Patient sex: F
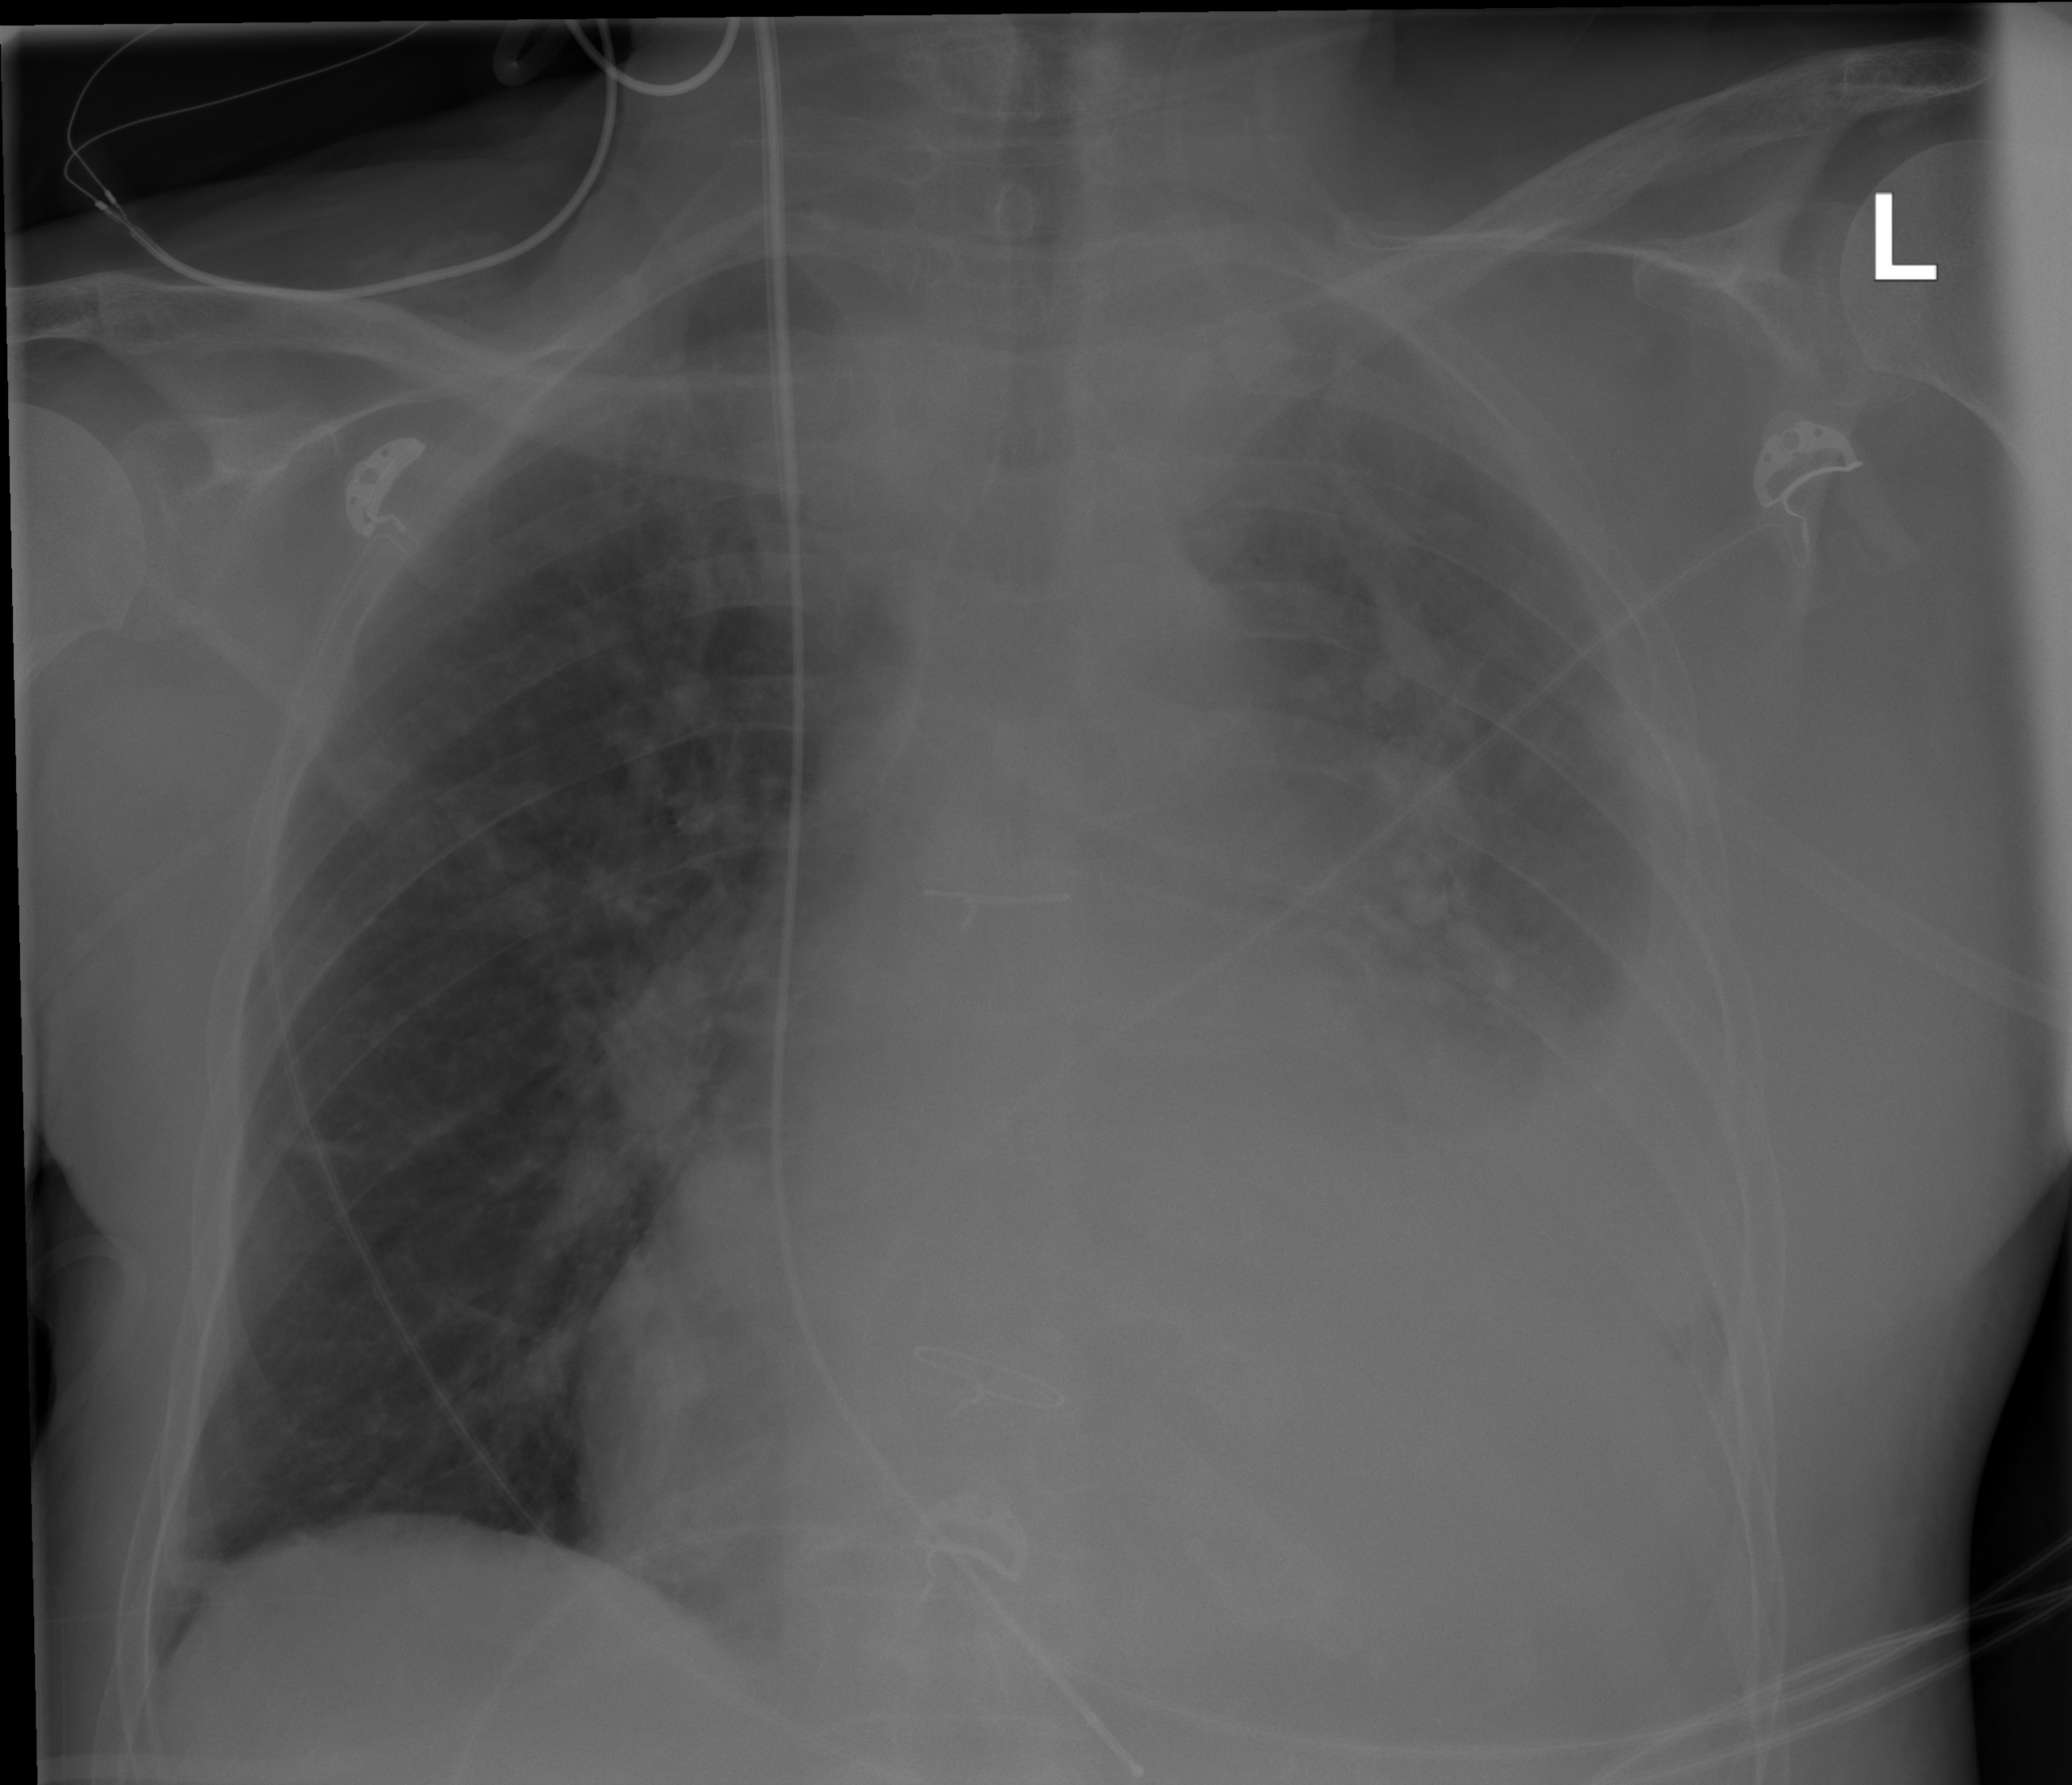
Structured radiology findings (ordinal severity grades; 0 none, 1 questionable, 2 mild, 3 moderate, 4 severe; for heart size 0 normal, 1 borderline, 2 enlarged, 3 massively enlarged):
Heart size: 3
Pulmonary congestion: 1
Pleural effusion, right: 0
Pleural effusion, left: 3
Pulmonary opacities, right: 0
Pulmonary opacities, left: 1
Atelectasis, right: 0
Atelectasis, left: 3